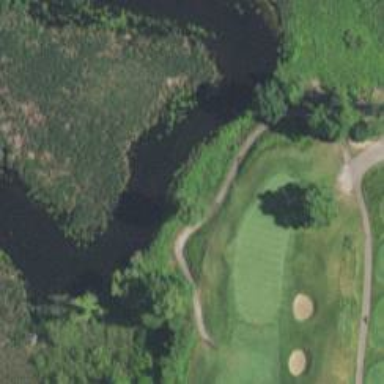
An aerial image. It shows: Path designated for golf carts.